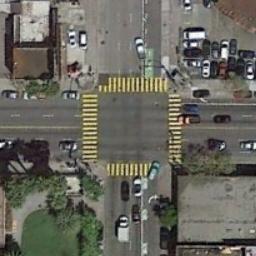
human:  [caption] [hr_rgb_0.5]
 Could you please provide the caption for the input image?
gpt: There are several moving vehicles on the road at the intersection, There are many buildings and some trees around the intersection, And many cars are parked in the open space beside the intersection .

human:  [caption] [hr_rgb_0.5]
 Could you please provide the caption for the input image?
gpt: There are many cars at the intersection .

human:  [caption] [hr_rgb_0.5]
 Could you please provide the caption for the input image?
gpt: An intersection with normal traffic is between some buildings and clearings .

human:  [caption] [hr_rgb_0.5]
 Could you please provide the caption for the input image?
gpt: There are many different shapes of buildings beside the intersection .

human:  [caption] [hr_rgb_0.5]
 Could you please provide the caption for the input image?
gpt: There are some cars beside the intersection with yellow crosswalks .